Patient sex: M
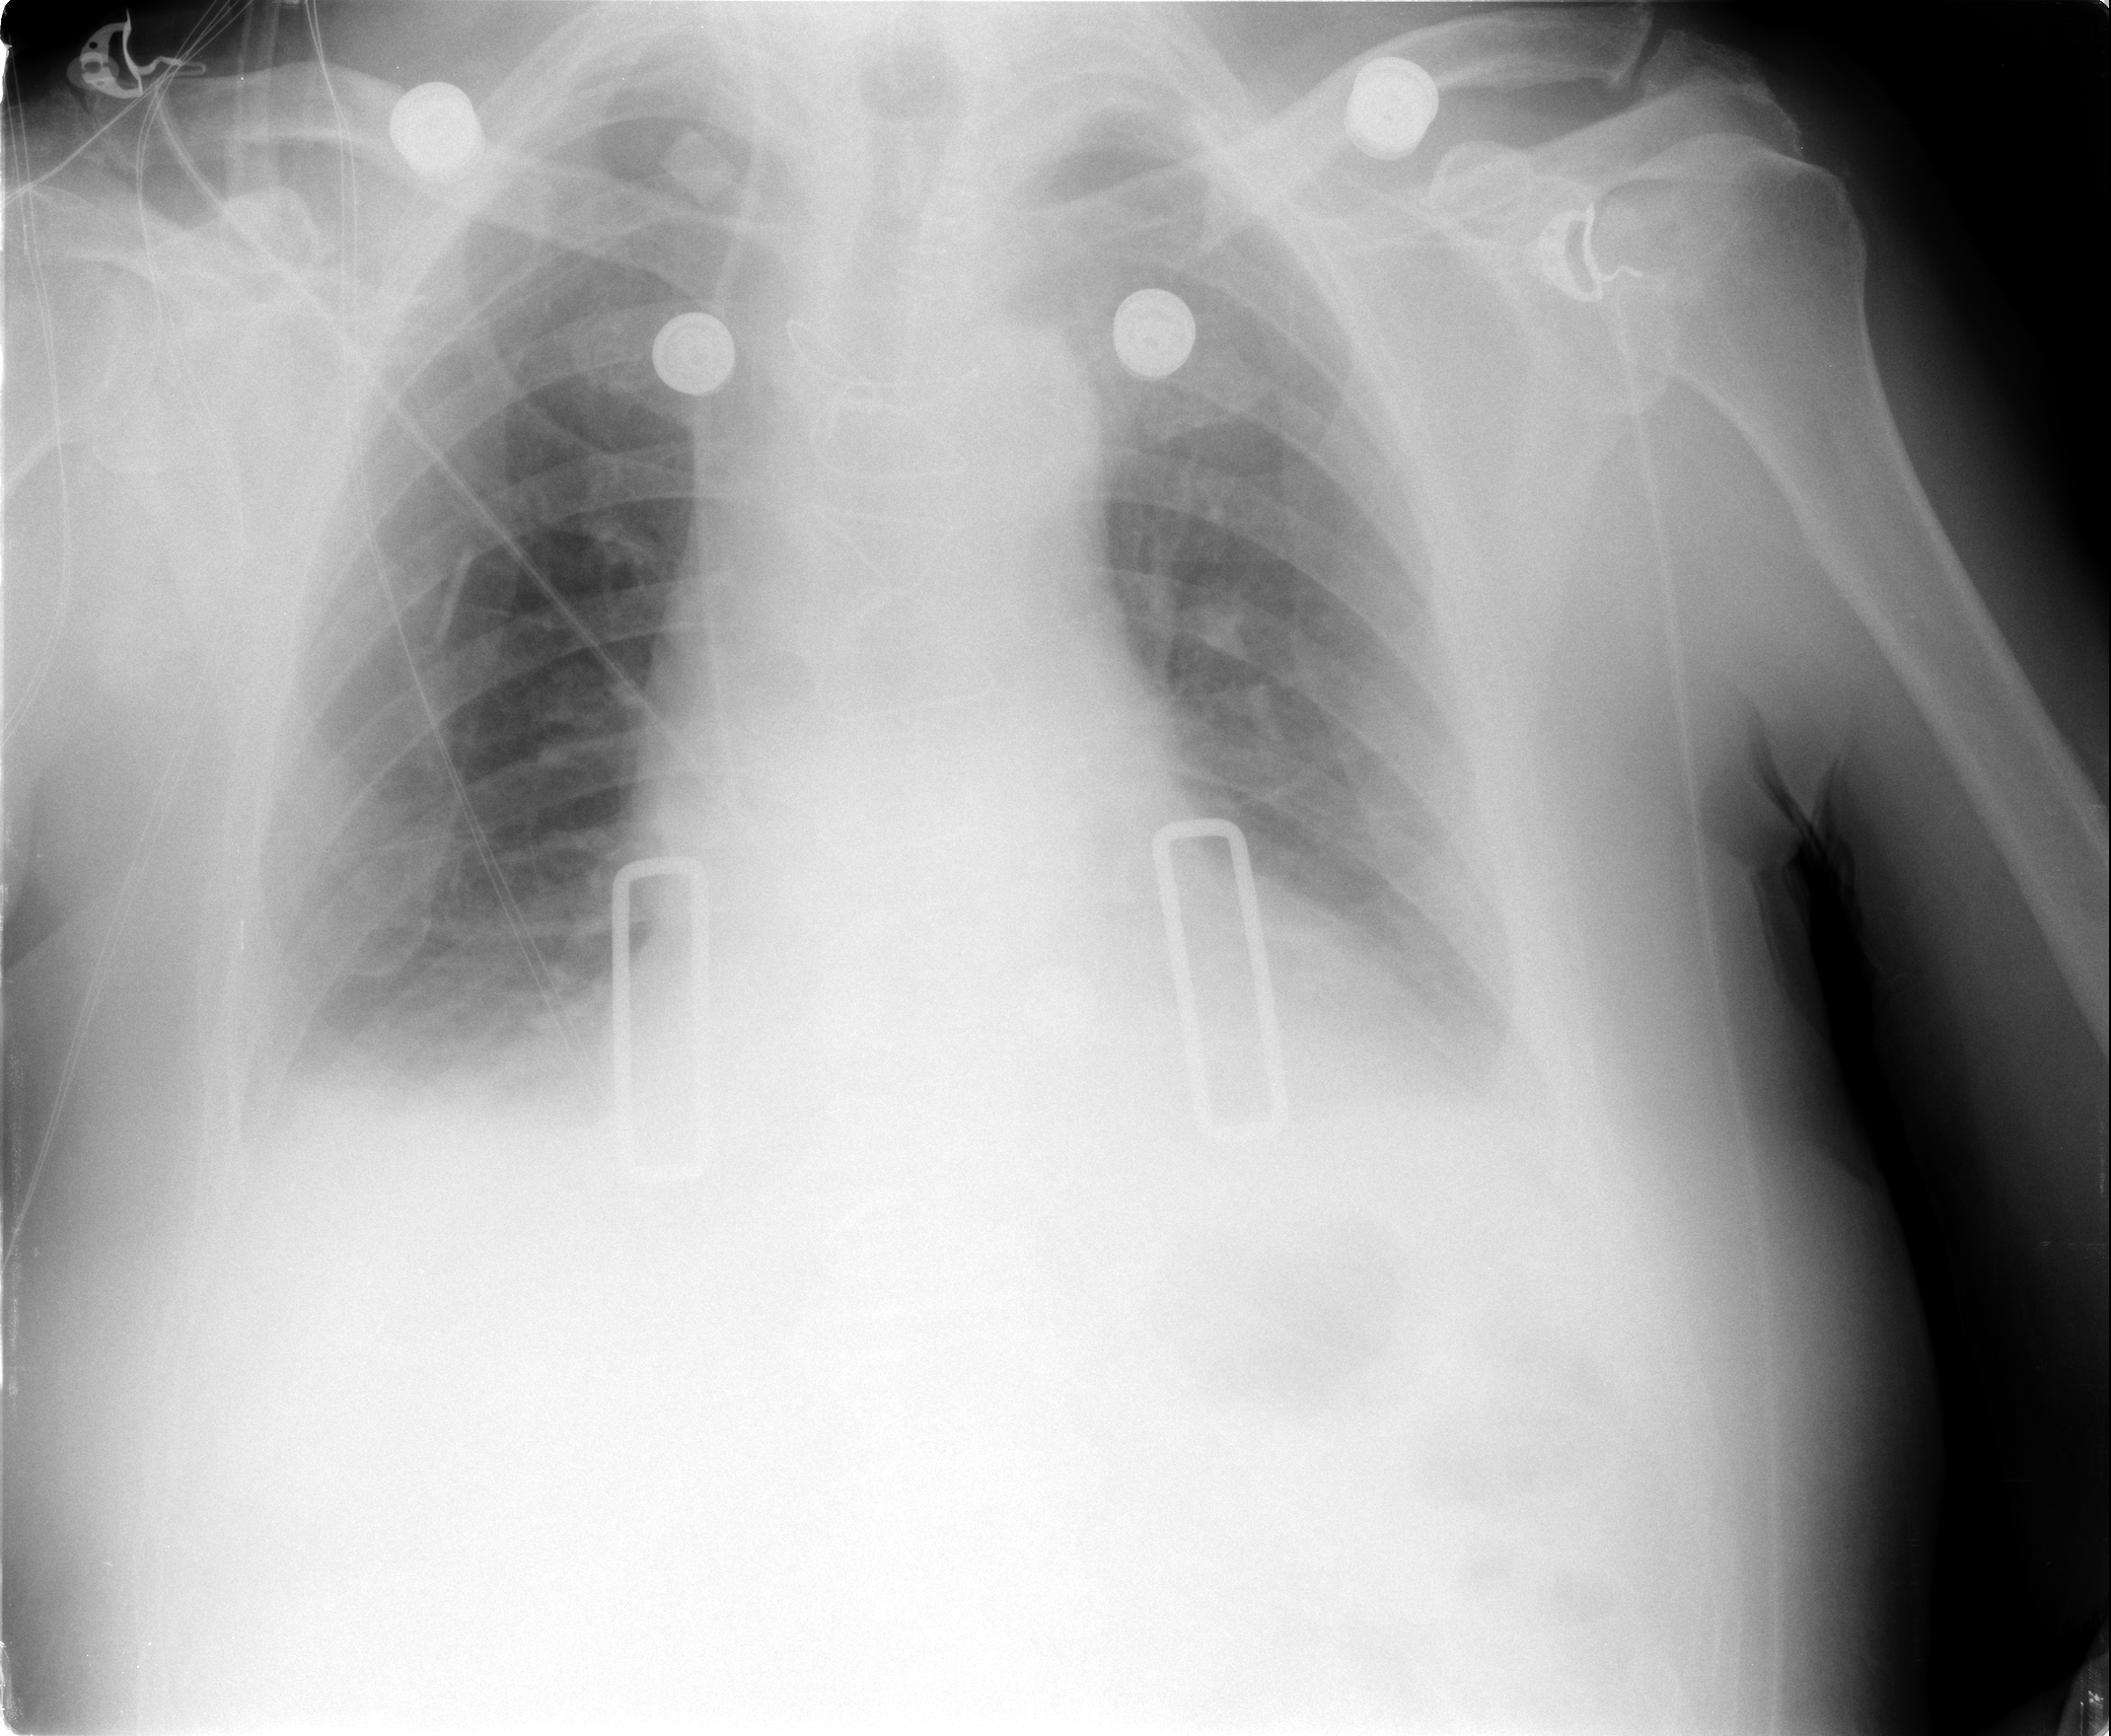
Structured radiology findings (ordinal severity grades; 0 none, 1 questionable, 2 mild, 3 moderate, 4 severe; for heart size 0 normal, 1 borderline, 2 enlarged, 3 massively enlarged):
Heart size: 2
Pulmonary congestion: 0
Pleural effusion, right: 2
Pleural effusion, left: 2
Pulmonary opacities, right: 0
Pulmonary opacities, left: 0
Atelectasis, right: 2
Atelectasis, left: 2